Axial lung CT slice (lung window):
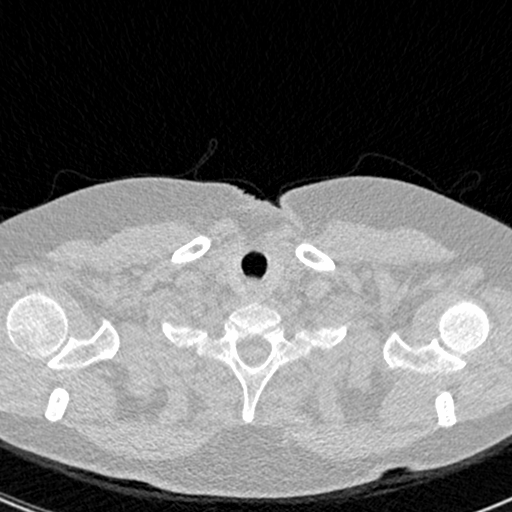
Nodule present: no